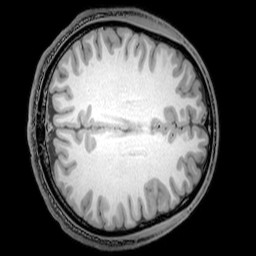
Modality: T1w
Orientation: axial
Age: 24
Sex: male
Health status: healthy
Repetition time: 0.081 s
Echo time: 0.037 s